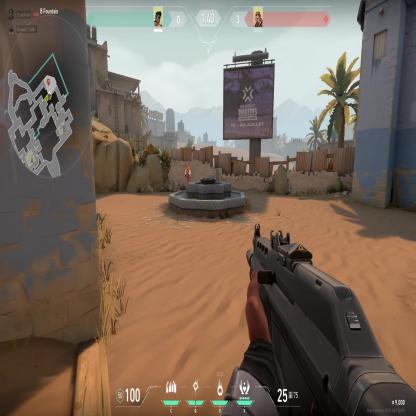
Label: enemy